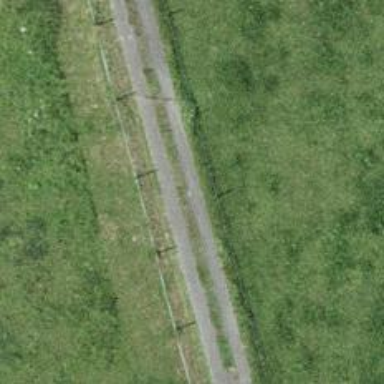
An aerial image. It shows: Track with grade 2 tracktype.